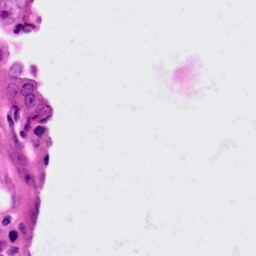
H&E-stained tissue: Lung